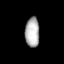
Tissue: lung
Cell type: Endothelial cells
Senescence score: 0.572
Nuclear area (px): 420
Mean DAPI intensity: 175.245